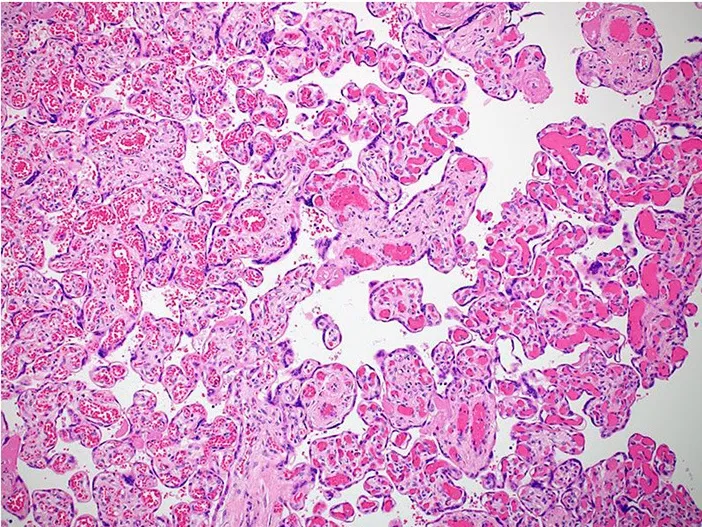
(A,B) Photomicrographs showing areas of chorangiosis in case 2 (Hematoxylin and eosin stain, magnification x100).
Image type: pathology (h&e)